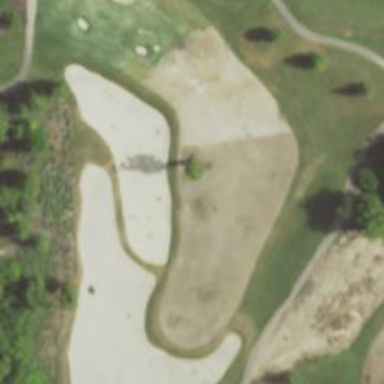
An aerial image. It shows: Sandy area is golf bunker.